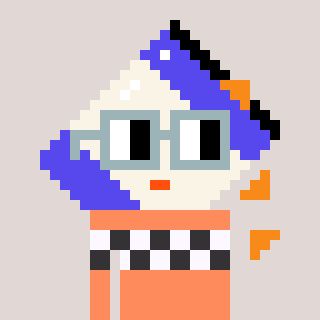
a pixel art character with square dark gray glasses, a chips-shaped head and a peachy-colored body on a warm background